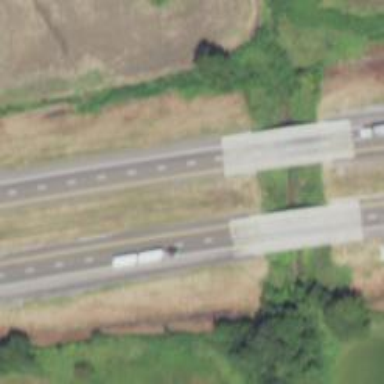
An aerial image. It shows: Beam-structured bridge on motorway.